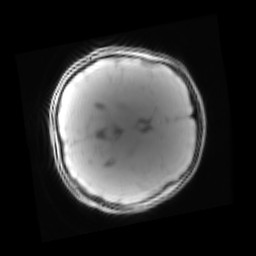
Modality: PDw
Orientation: axial
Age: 16
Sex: female
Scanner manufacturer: siemens
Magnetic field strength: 3 T
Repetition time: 0.25 s
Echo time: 0.00103 s